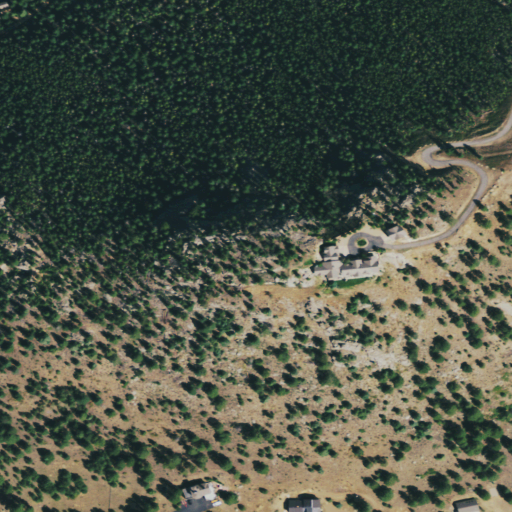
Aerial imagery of mountain in Colorado named Shaffer Hill containing evergreen forest, shrub, open development, and low intensity development